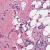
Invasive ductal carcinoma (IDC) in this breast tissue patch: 1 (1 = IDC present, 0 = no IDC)